Question: Why does the tree command look different on Powershell than what it does on Cmd.

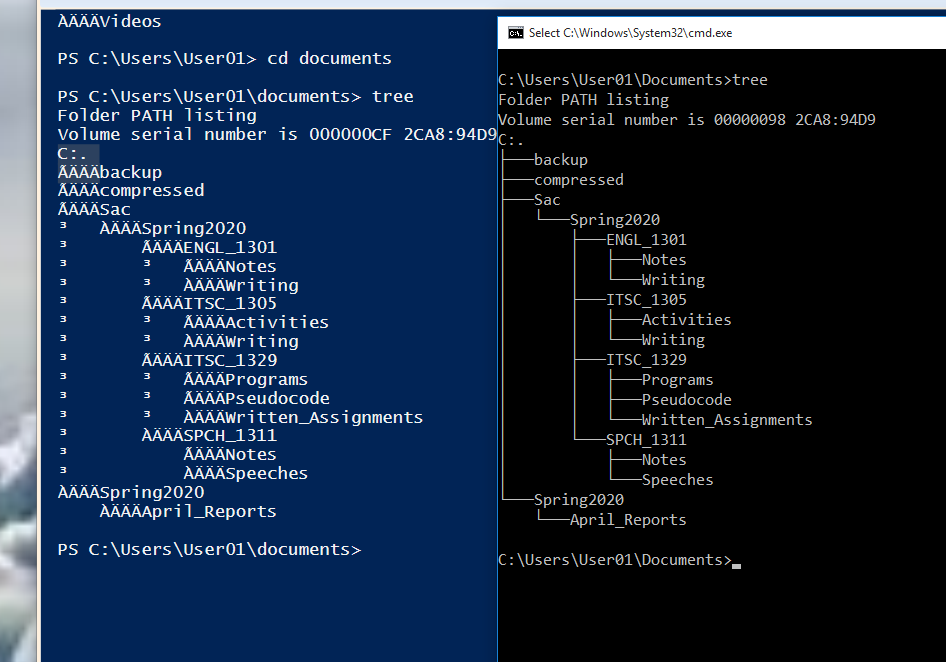
Answer: - The , where output from external programs such as 'tree.com' passed straight through to the console.- <URL>- To fix it, '[Console]::OutputEncoding', because that is the character encoding 'tree.com' uses:
'''
# Switch the encoding that PowerShell expects external programs to use
# to the active OEM code page.
[Console]::OutputEncoding = [System.Text.Encoding]::GetEncoding(
[cultureinfo]::CurrentCulture.TextInfo.OEMCodePage
)
# tree.com now produces the expected output in the ISE
tree
'''
---
Note:
- '[Console]::OutputEncoding' (e.g., '$treeOutput = tree' or 'tree | ...').- '[Console]::OutputEncoding'- For PowerShell to correctly interpret an external program's output when capturing or redirecting it, '[Console]::OutputEncoding'.
'tree.com''[Console]::OutputEncoding':
In short, unless '[Console]::OutputEncoding.CodePage' matches the code-page number reported by '[cultureinfo]::CurrentCulture.TextInfo.OEMCodePage' - e.g., '437' on US-English systems - setting '[Console]::OutputEncoding' needed.
- In and this is generally necessary (as of PowerShell 7.0) - it is only necessary if you've explicitly changed the active code page to UTF-8, for instance - see <URL>.